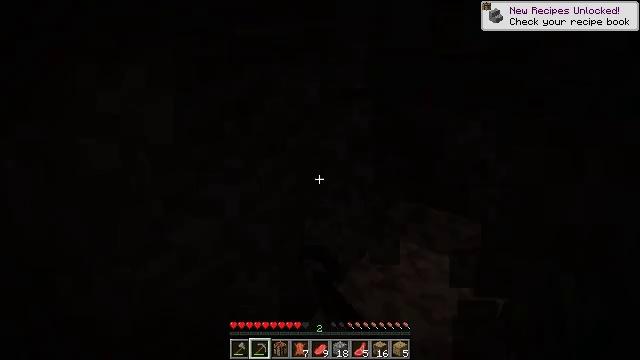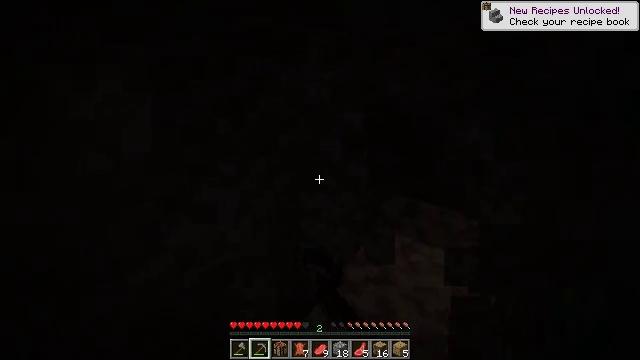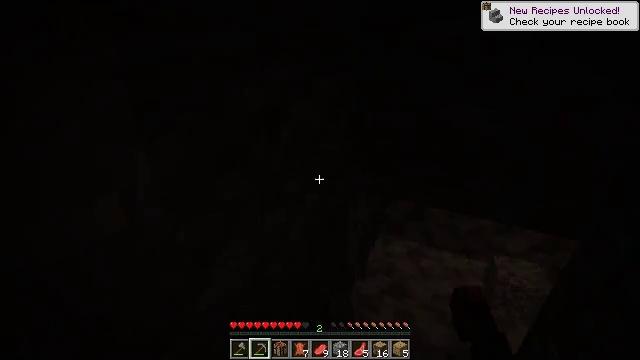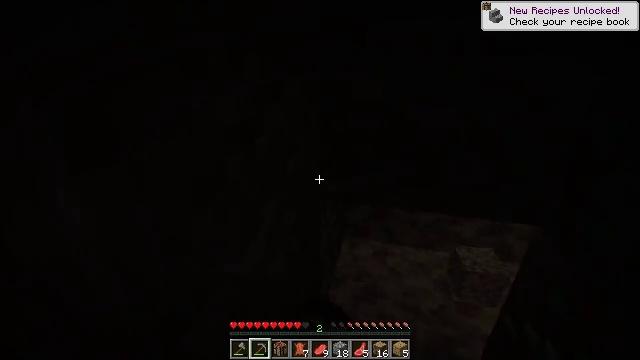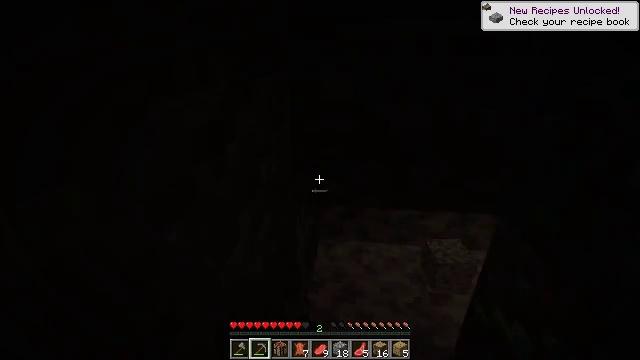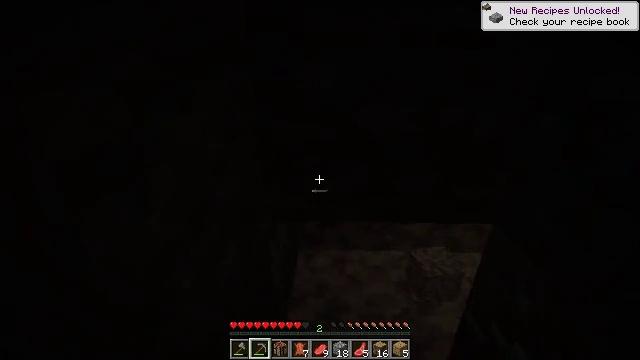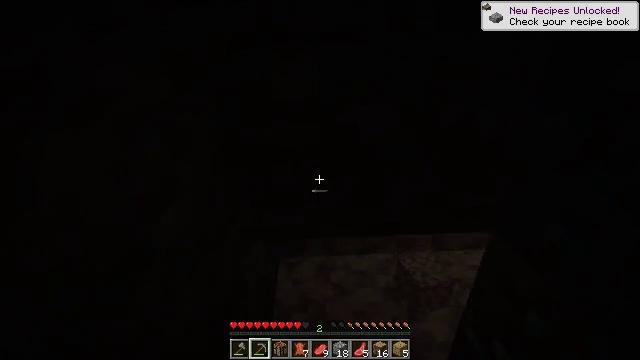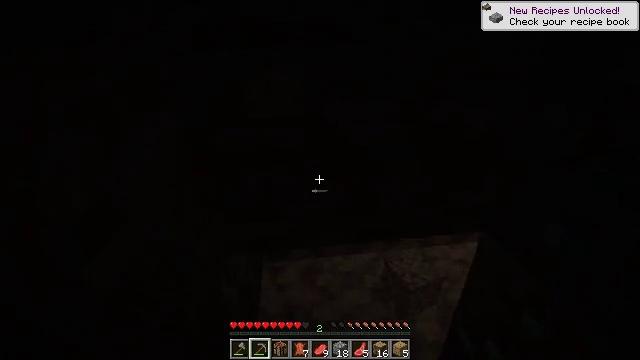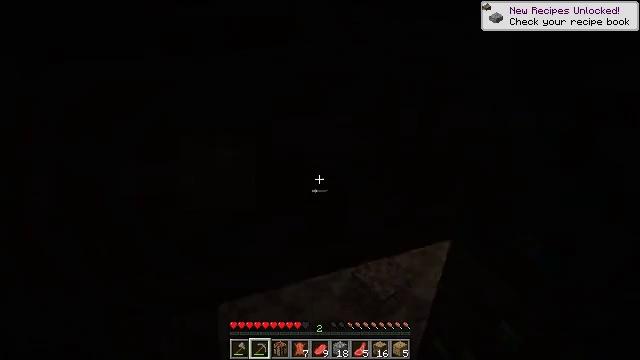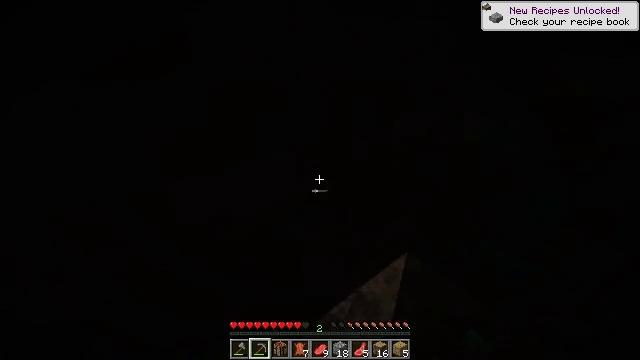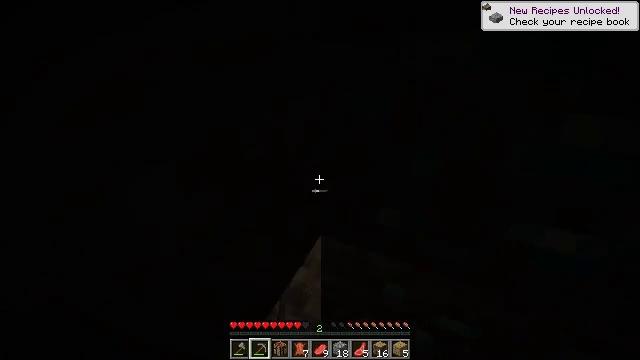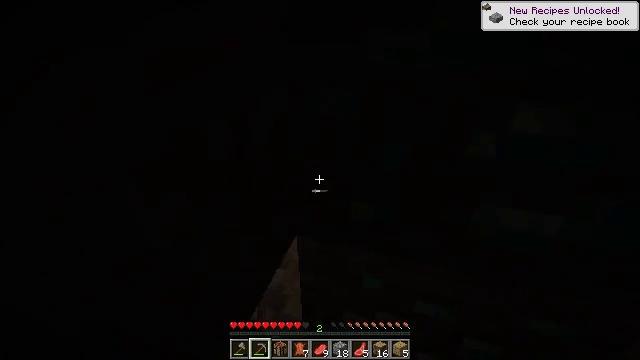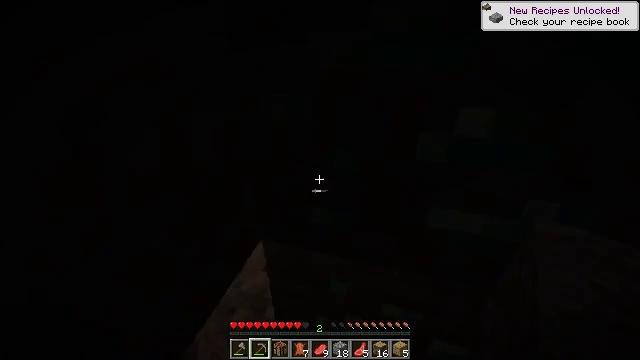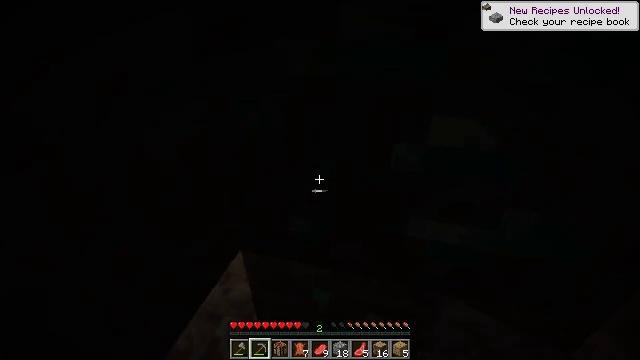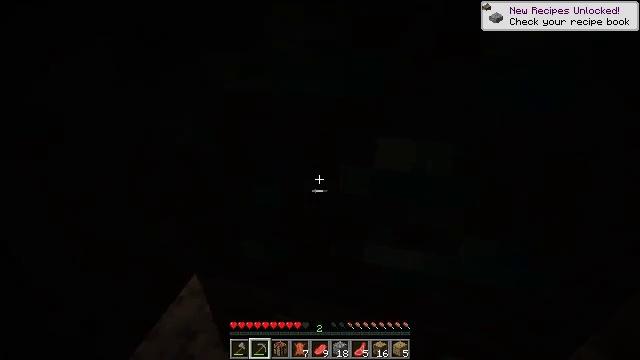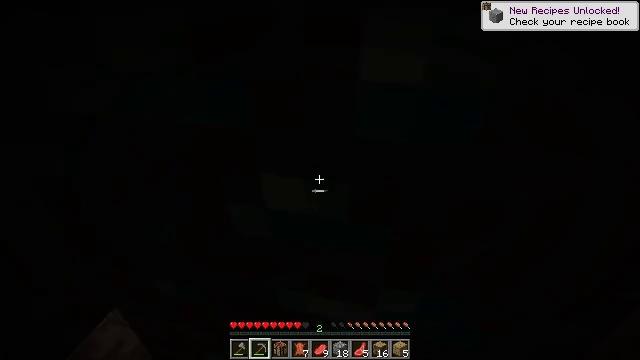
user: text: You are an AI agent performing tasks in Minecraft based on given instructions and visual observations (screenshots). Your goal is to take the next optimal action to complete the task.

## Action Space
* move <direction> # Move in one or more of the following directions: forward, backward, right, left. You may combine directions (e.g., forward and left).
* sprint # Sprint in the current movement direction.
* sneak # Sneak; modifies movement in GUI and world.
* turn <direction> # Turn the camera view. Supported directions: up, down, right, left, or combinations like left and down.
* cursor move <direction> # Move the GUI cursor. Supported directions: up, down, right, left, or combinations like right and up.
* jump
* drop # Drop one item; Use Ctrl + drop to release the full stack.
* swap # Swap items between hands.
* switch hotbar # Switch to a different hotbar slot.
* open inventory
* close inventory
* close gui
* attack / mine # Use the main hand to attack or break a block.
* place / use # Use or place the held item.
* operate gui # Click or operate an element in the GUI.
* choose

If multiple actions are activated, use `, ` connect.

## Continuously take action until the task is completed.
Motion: motion action
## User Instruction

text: craft item air
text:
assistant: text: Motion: move forward and move left, turn right and down, attack / mine
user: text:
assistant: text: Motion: move forward and move left, turn right, attack / mine
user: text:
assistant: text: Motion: move forward and move left, turn right, attack / mine
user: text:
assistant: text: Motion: move forward and move left, turn right
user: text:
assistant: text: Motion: move forward and move left, turn right
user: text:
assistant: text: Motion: move forward and move left, turn right
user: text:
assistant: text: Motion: move forward, turn right
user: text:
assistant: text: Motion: move forward, turn right and down
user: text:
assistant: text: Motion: turn right and down
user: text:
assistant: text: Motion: turn right and down
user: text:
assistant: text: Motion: turn right
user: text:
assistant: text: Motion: move right, turn right
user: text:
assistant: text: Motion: move forward and move right, turn right
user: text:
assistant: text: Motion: move forward and move right, turn right
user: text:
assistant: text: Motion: move forward and move right
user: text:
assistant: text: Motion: move forward and move right, turn right
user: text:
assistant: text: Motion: move forward and move right
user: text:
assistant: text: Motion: move forward and move right, turn right
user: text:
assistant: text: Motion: move forward and move right
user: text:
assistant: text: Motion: move forward and move right
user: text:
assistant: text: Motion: move forward and move right
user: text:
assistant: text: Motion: move forward and move right, turn left and up
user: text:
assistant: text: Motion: move forward and move right, turn left
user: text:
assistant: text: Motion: move forward and move right, turn left
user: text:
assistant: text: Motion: move forward and move right
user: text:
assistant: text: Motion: move forward and move right
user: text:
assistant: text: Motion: move forward and move right
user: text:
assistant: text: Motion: move forward and move right, turn left and down
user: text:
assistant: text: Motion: move forward, turn left and down
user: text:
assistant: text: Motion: move forward, turn left and down